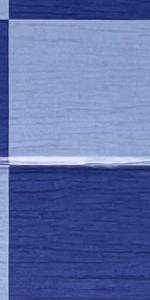
Label: Empty